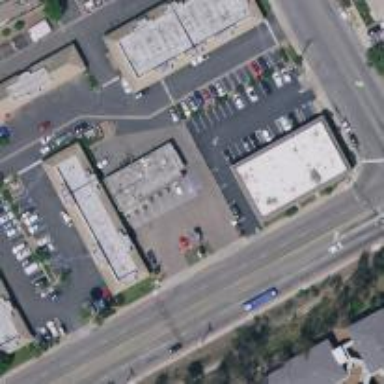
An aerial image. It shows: Convenience shop.